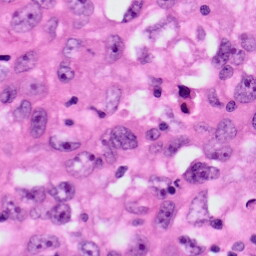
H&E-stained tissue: Lung